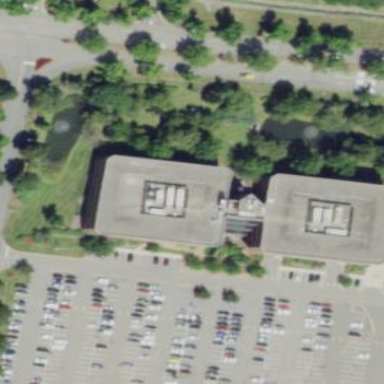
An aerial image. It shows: Commercial building.